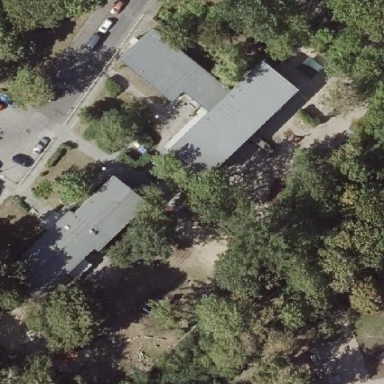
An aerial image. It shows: Kindergarten.